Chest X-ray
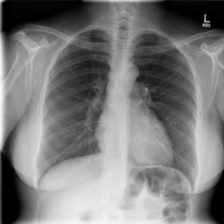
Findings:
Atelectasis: negative
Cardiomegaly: negative
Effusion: negative
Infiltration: negative
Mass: negative
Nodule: negative
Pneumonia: negative
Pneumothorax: negative
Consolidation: negative
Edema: negative
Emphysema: negative
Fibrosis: negative
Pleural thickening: negative
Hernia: negative